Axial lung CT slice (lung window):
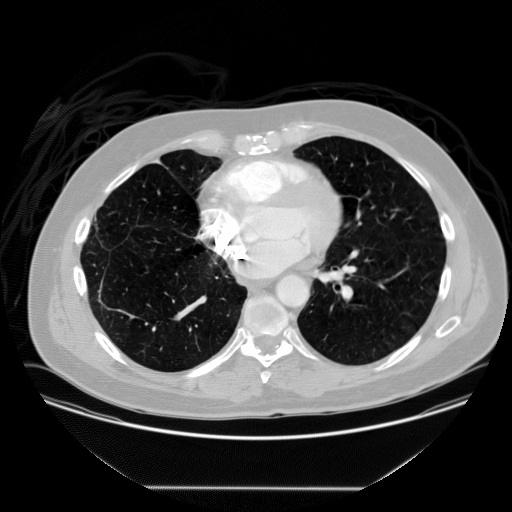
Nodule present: no